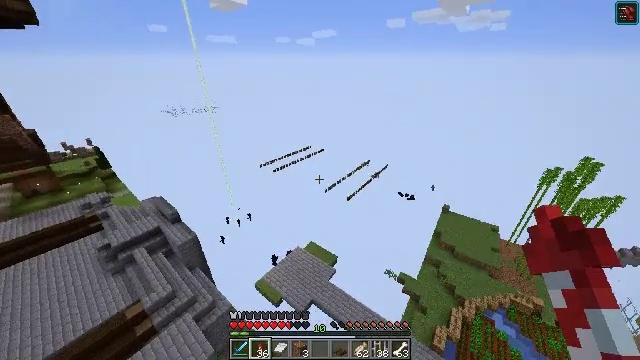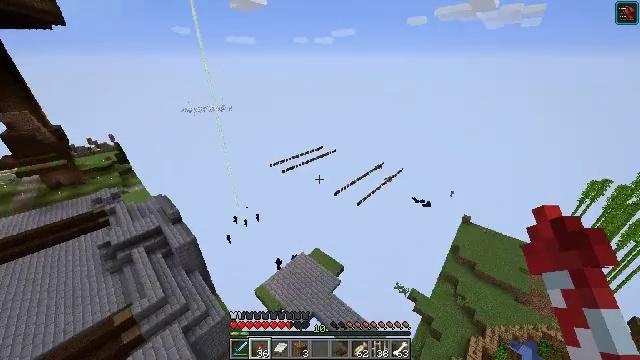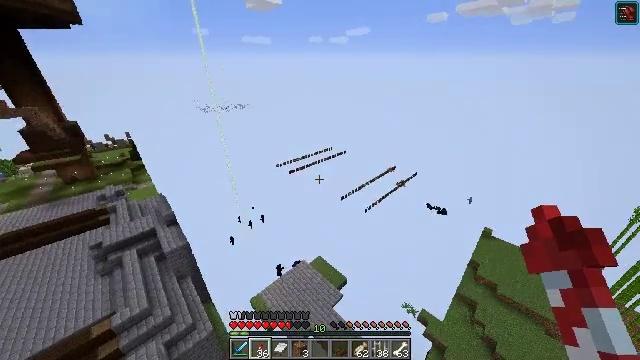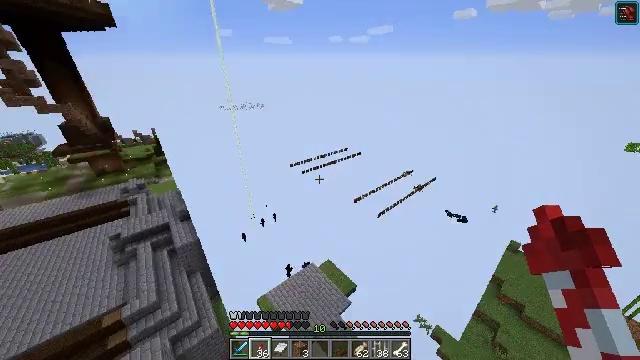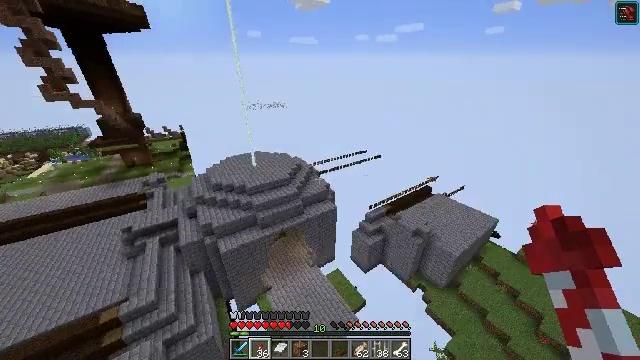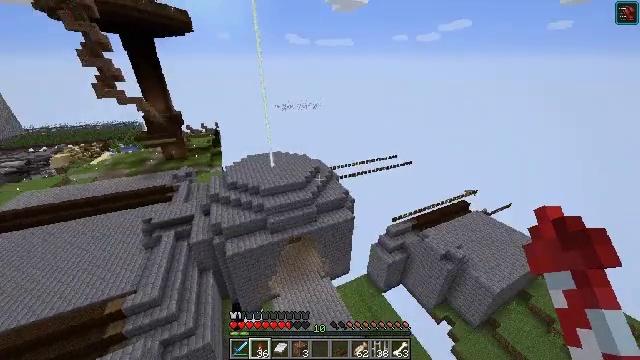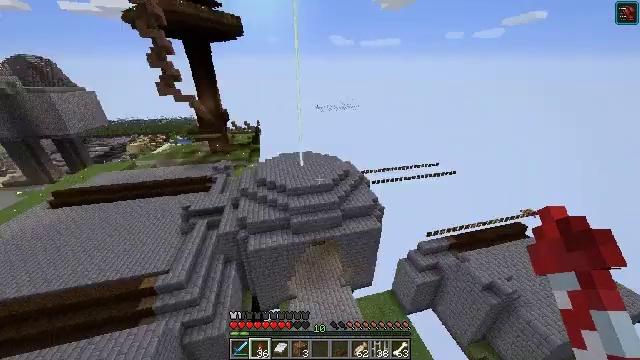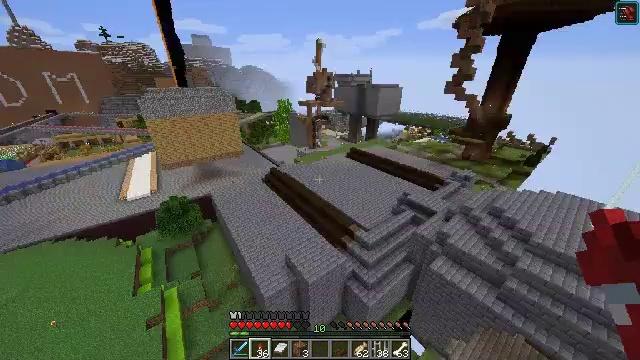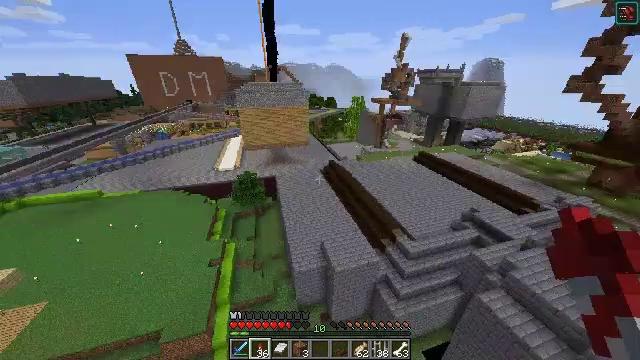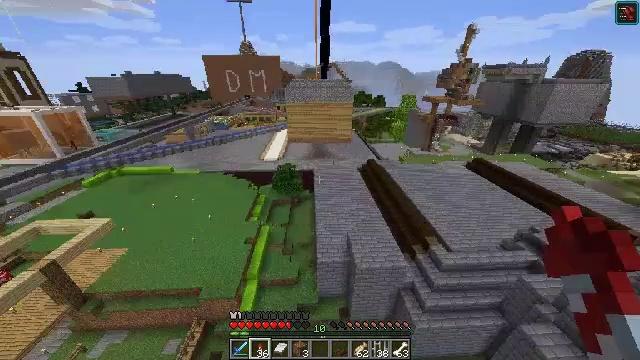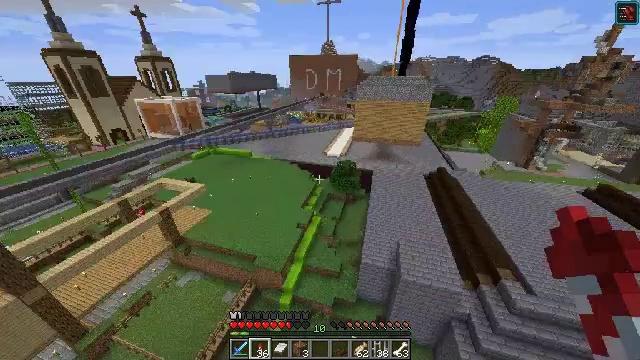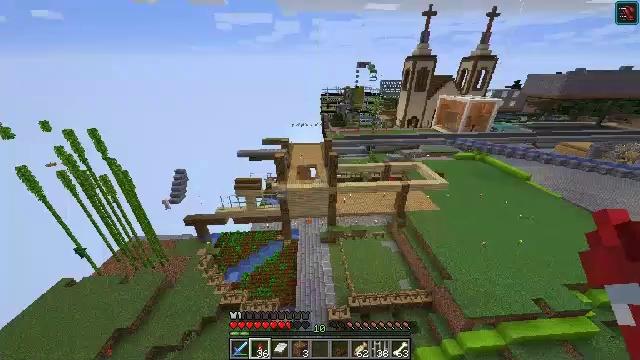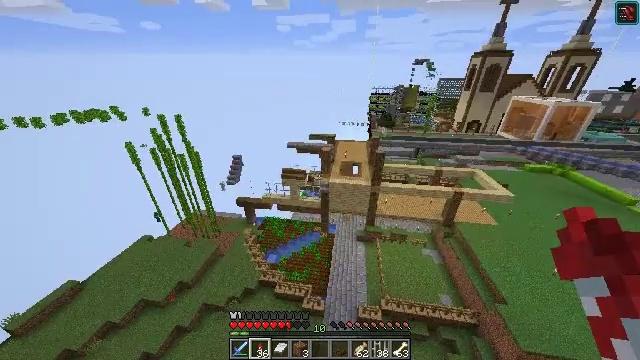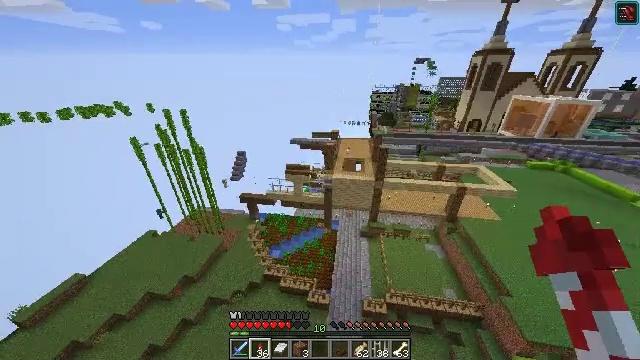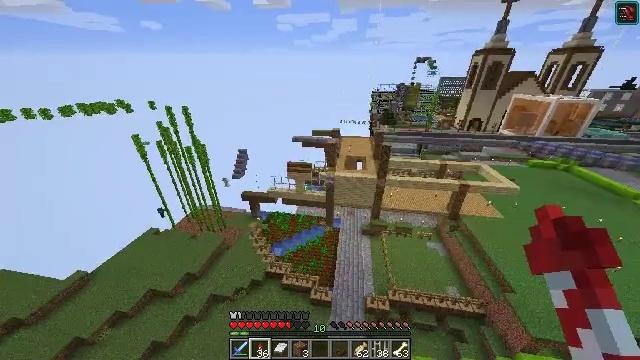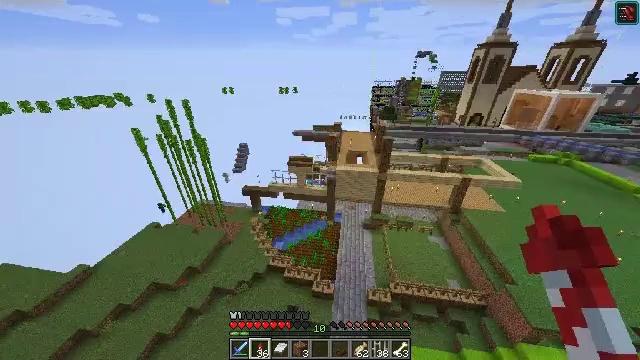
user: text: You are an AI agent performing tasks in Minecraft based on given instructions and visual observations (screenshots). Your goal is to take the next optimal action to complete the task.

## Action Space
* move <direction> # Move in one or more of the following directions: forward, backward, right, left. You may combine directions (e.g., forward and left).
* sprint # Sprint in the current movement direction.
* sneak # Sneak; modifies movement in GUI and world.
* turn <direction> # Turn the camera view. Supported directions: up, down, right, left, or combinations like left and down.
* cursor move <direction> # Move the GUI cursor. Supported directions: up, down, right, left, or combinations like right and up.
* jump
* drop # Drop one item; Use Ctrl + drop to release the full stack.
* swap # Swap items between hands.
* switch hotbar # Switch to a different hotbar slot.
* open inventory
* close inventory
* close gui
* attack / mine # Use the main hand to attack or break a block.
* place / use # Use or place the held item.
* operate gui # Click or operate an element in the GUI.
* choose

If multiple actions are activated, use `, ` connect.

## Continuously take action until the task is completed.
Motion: motion action
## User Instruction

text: Drop kelp from the inventory.
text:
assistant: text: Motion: turn left
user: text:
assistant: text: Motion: turn left
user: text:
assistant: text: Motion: turn left
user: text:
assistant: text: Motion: turn left
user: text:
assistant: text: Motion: turn left
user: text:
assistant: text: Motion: turn left
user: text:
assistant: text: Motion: turn left
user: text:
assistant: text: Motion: turn left
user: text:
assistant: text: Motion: turn left
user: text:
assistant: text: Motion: turn left
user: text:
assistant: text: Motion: turn left
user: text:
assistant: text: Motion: turn left
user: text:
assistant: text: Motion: no_op
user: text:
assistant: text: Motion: no_op
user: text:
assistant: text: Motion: turn down
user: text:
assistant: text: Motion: no_op
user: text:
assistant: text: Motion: turn left and down
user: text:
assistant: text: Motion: turn left and down
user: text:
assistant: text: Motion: turn left and down
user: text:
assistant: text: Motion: turn left and down
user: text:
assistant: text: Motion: turn left
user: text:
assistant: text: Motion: turn left and up
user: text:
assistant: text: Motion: turn left
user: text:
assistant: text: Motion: turn left and up
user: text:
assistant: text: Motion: turn up
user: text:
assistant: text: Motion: no_op
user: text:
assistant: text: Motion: turn right
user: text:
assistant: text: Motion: turn right
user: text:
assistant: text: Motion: turn right
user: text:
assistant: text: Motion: turn right and up